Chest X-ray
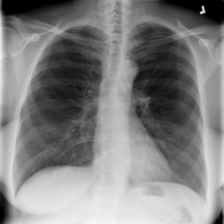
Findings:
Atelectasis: negative
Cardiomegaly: negative
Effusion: negative
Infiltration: negative
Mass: negative
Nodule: negative
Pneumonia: negative
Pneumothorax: negative
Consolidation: negative
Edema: negative
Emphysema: negative
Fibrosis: negative
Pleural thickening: negative
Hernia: negative